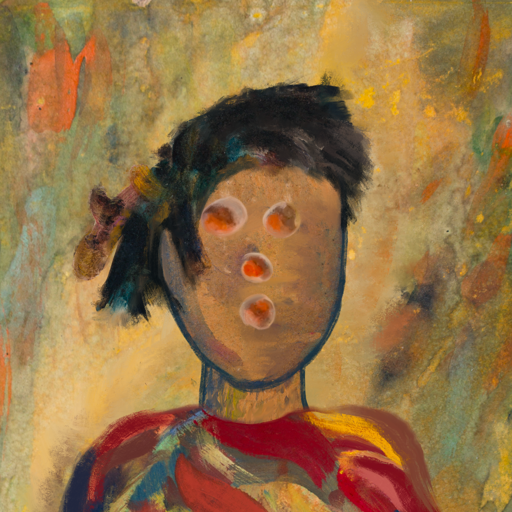
Background: Comrade, Head And Neck Front: In_The_Sun, Face Front: Rupkatha, Bust: Mother_And_Son_Son, Hair Front: Pipe, Head Accessory: Blank, Second Necklace: Blank, Necklace: Blank, Baby: Blank